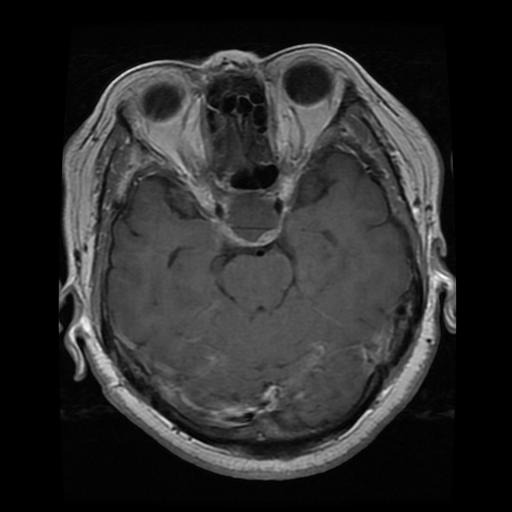
Label: pituitary